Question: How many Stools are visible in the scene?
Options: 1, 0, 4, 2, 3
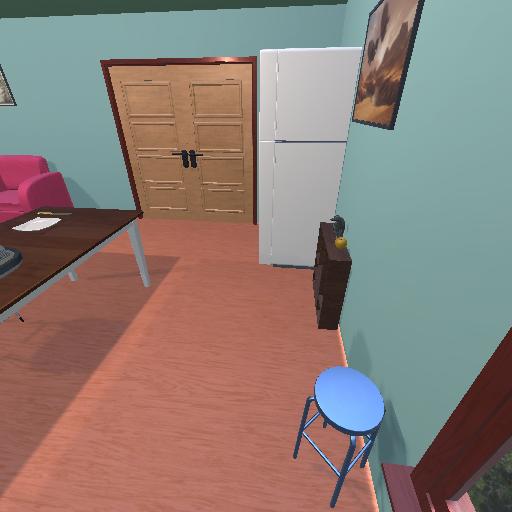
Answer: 1